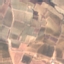
Land use / land cover class: PermanentCrop